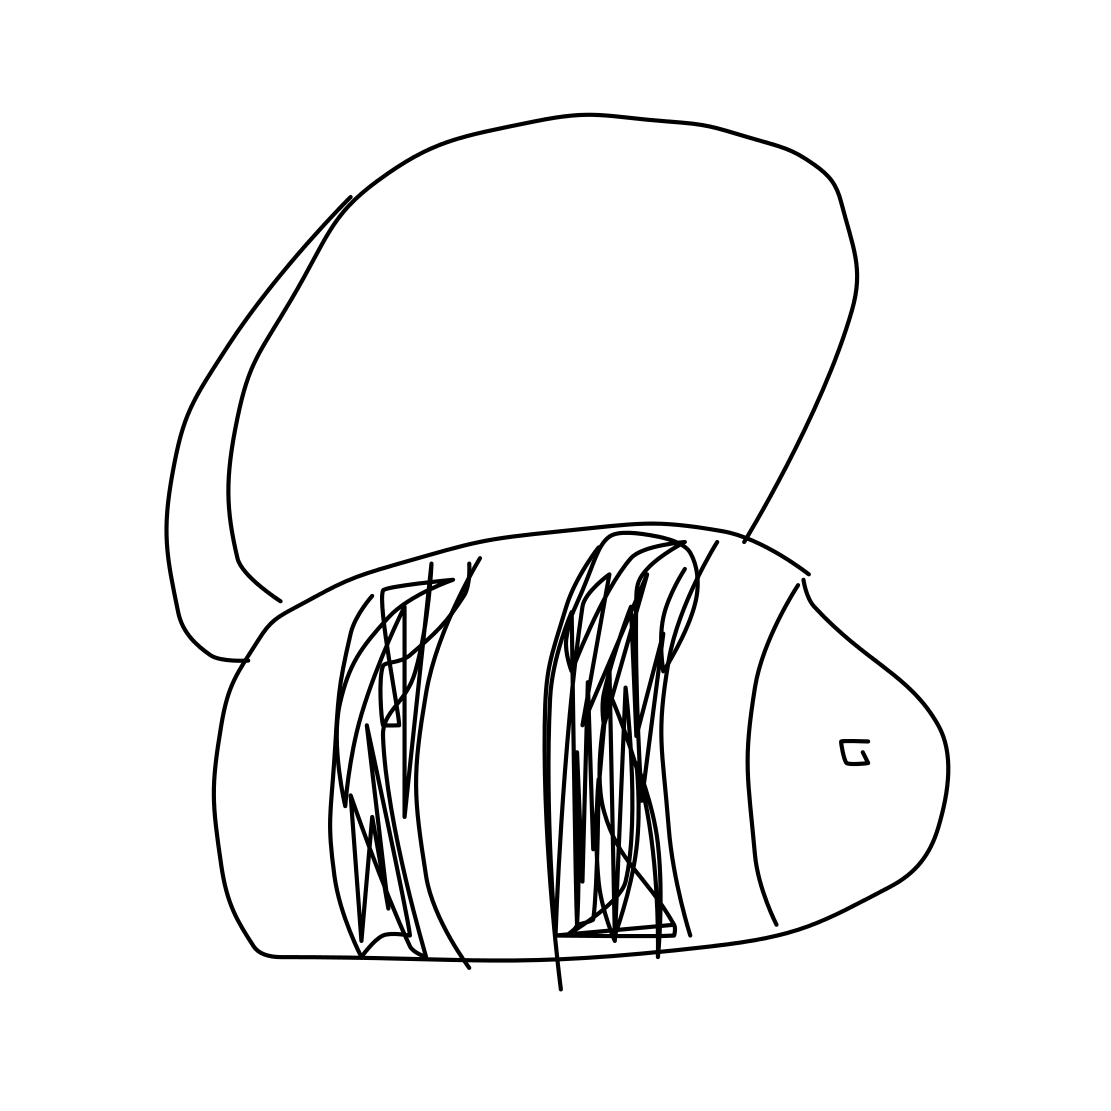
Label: bee